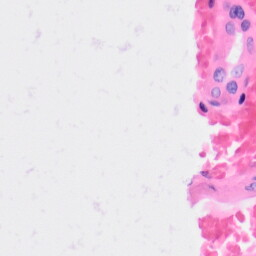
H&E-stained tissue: Kidney